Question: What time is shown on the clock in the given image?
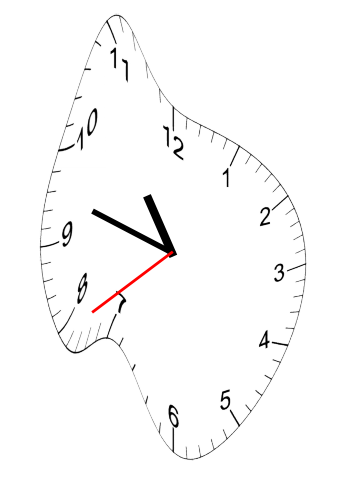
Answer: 10:47:39